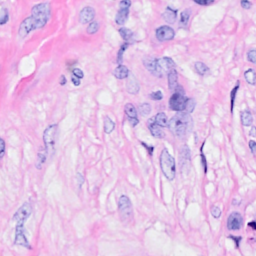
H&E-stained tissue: Breast